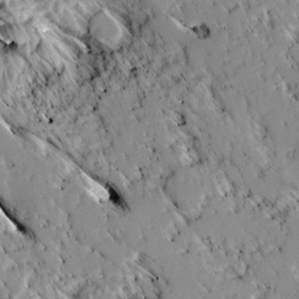
Label: non_frost